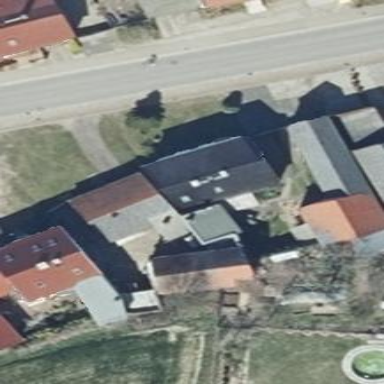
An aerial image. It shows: House with flat grey roof.